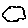
Label: cloud